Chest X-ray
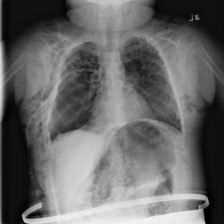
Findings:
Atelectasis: negative
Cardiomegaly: negative
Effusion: negative
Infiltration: negative
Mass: negative
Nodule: negative
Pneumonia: negative
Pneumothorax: positive
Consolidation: negative
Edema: negative
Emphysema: positive
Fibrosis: negative
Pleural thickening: negative
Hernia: negative